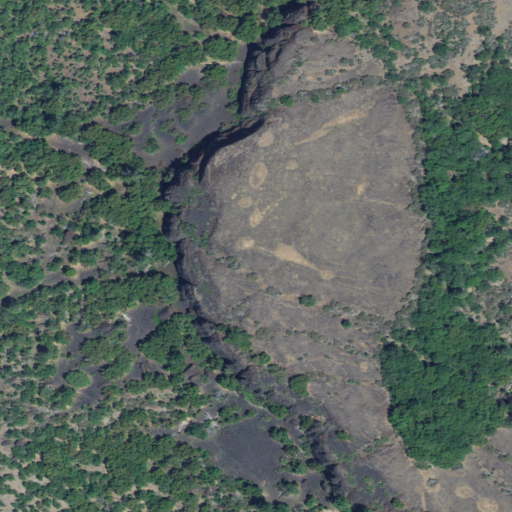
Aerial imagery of mountain in Oregon named Upper Table Rock containing shrub, evergreen forest, and grassland